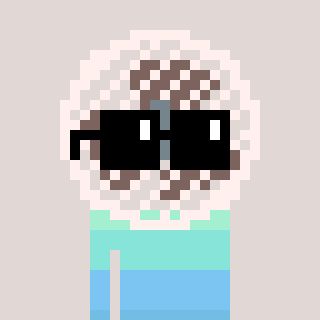
a pixel art character with square black sunglasses, a fan-shaped head and a darkpink-colored body on a warm background